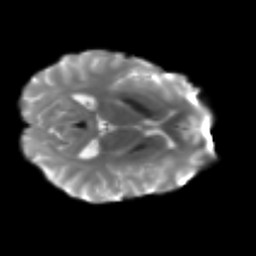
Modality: T2w
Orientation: axial
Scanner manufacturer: siemens
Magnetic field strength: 3 T
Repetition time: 3.6 s
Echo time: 0.092 s